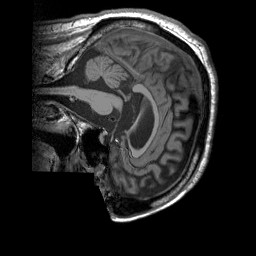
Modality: T1w
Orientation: sagittal
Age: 42
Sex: male
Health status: ill